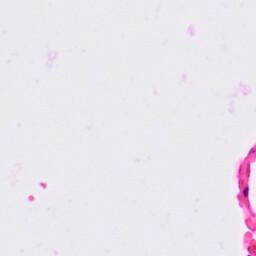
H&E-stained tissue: Lung